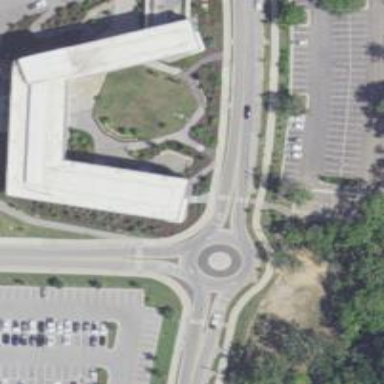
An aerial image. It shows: Tertiary road with asphalt surface leading to roundabout.